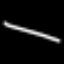
Label: line